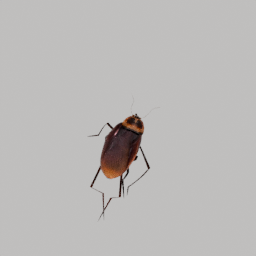
Label: animals